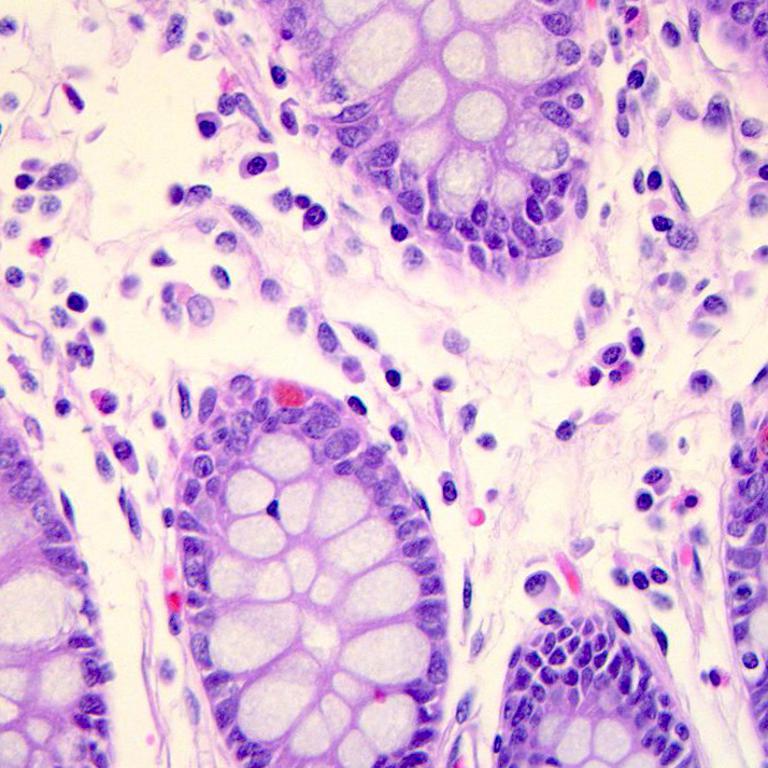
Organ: colon
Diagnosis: benign